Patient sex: F
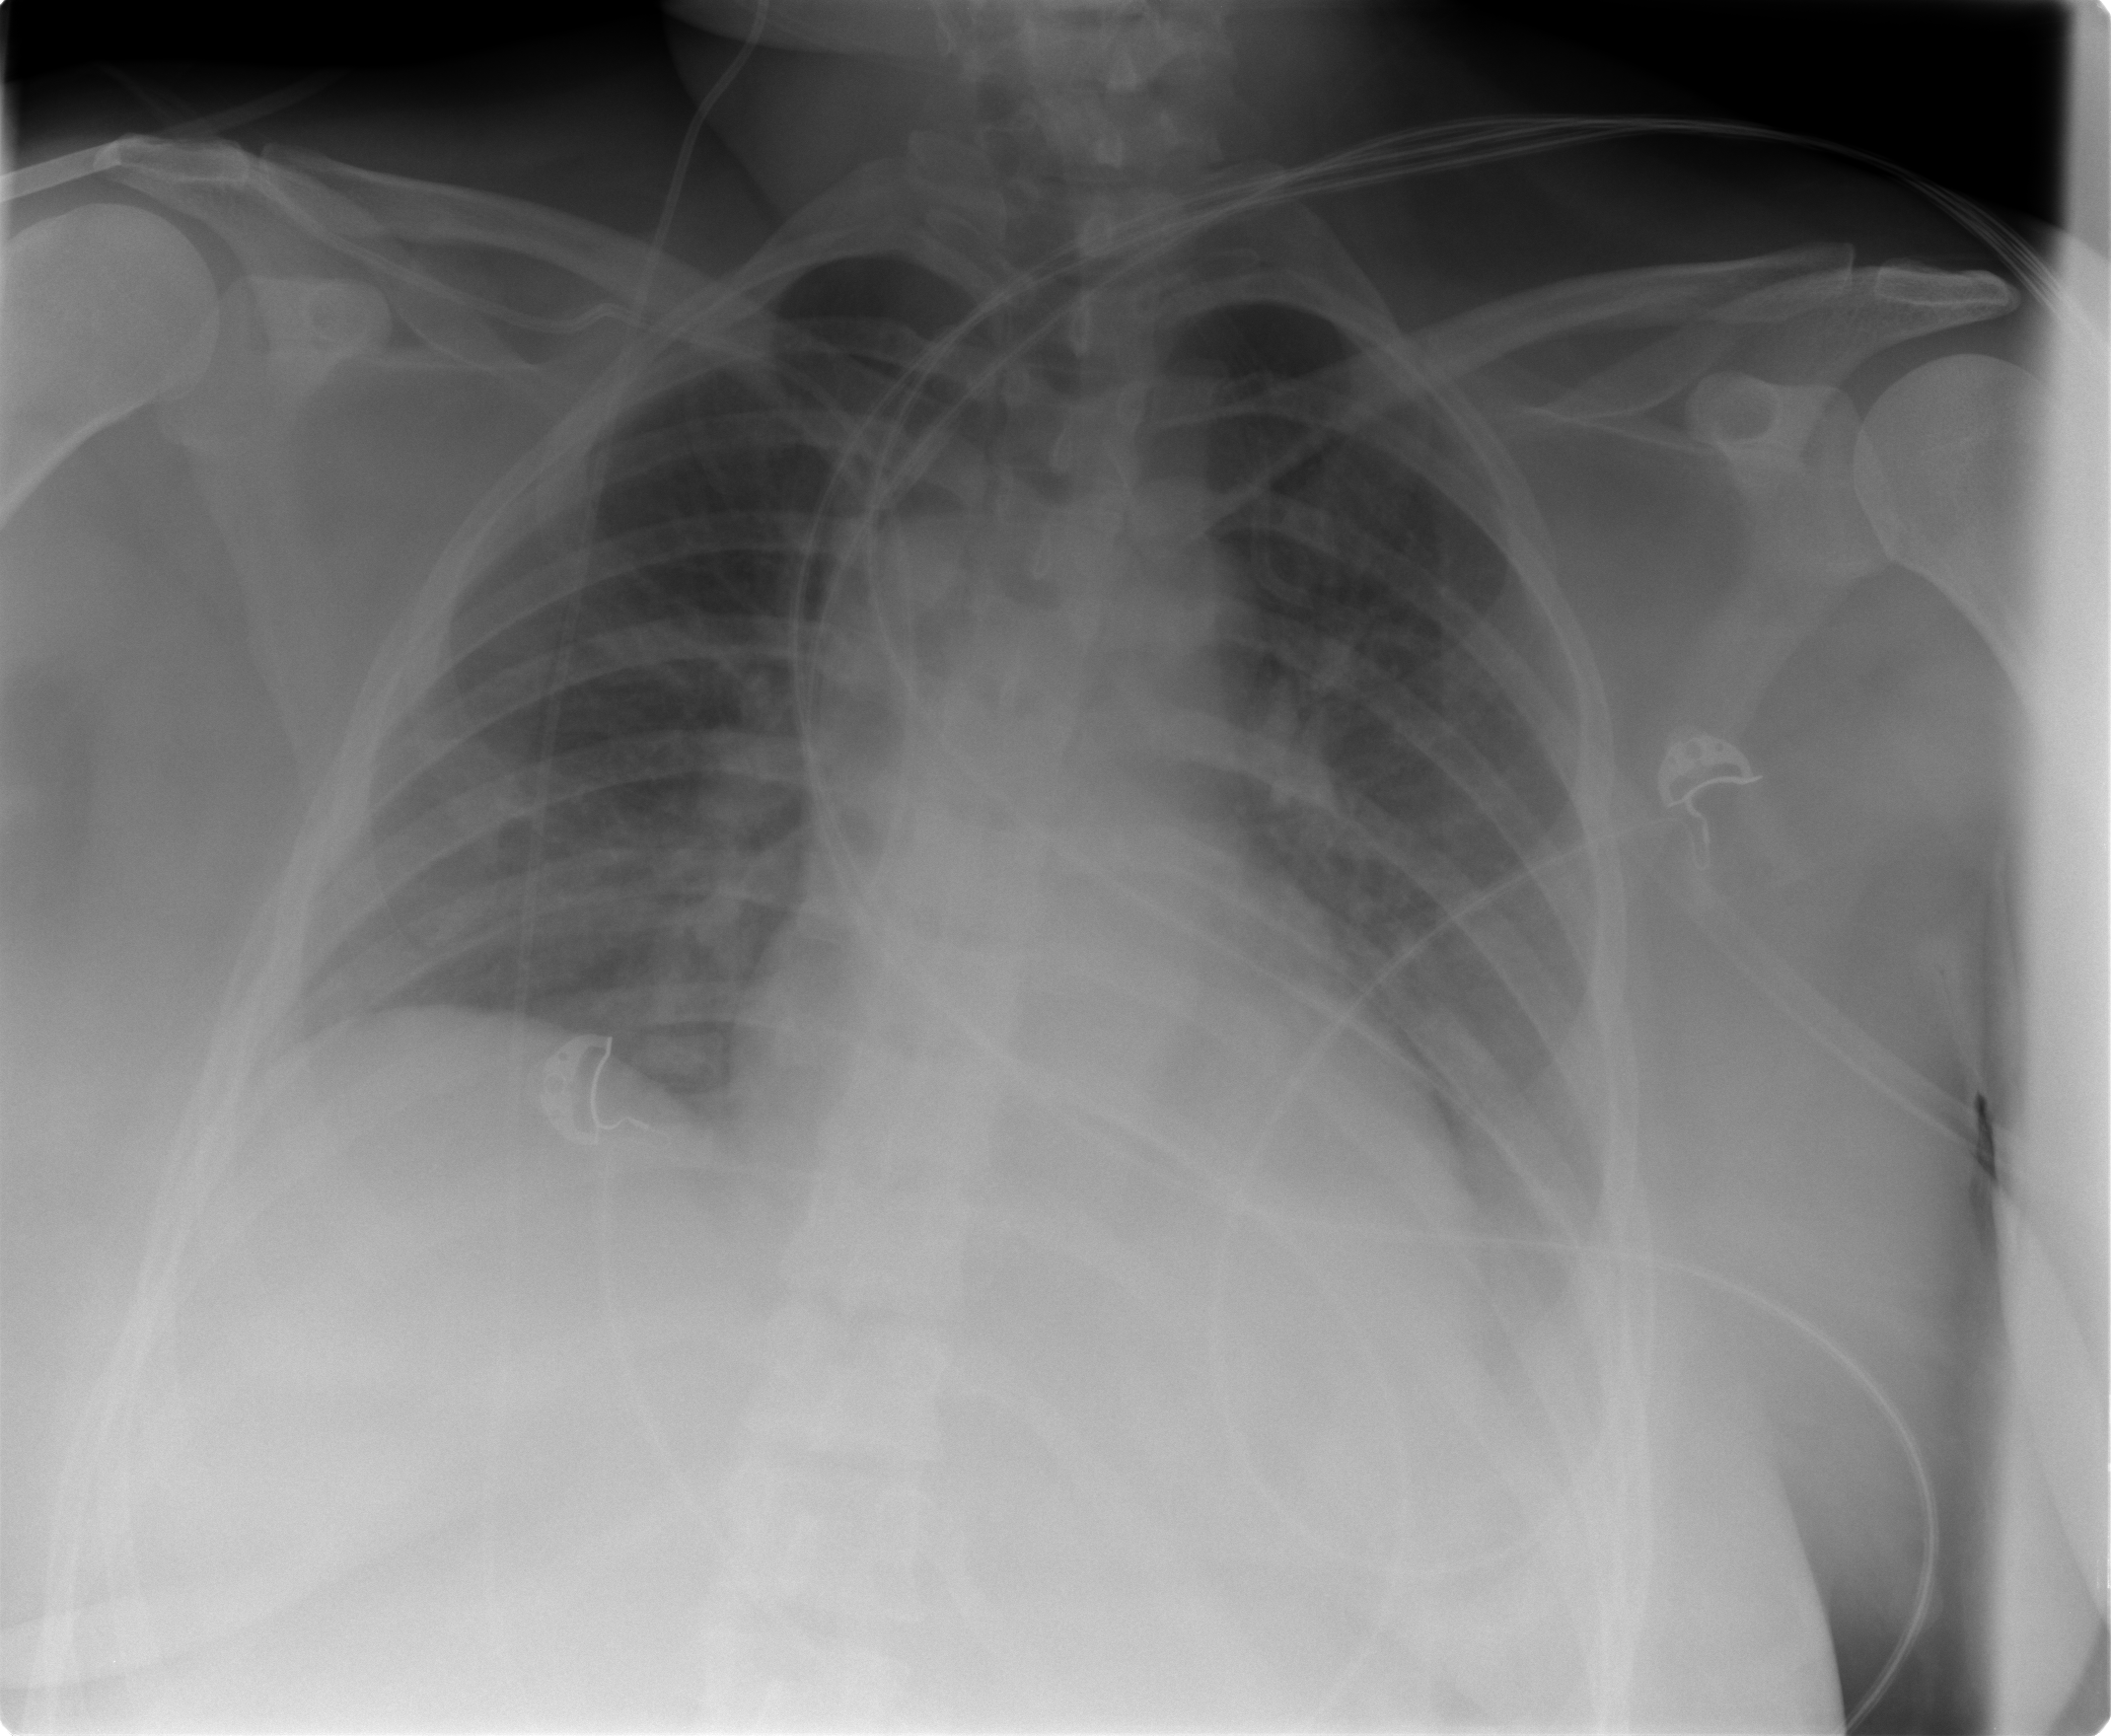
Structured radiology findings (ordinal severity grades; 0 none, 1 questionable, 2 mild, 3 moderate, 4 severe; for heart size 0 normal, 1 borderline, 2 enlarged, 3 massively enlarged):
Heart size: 0
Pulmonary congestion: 0
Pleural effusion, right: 0
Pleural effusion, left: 0
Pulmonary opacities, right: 0
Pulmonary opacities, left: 0
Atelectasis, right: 2
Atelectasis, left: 2